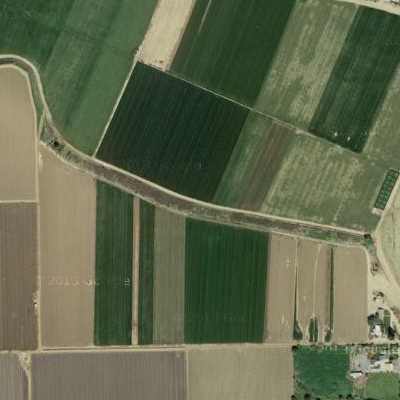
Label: bField